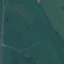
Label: Pasture